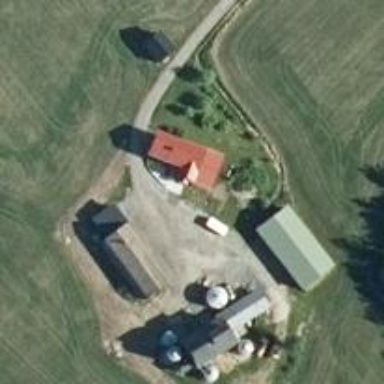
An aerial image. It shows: Farm.